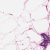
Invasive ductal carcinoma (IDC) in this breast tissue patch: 0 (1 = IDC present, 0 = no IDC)